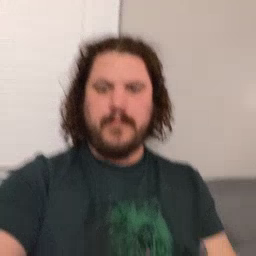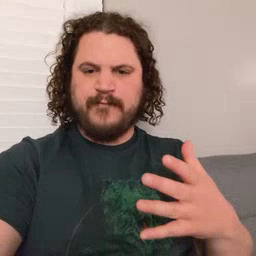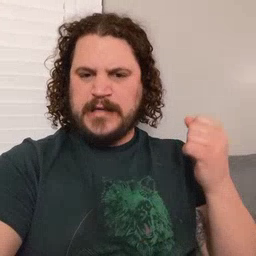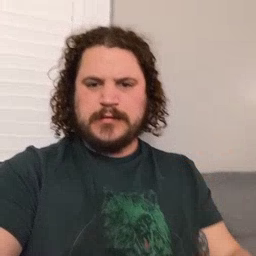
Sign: fast